Question: I want to get list of my friends from Facebook who are not users of my app, and be able to invite them.
Using 'FBWebDialogs' I can pick users, but I'm wondering how foursquare did it?
Screenshot:

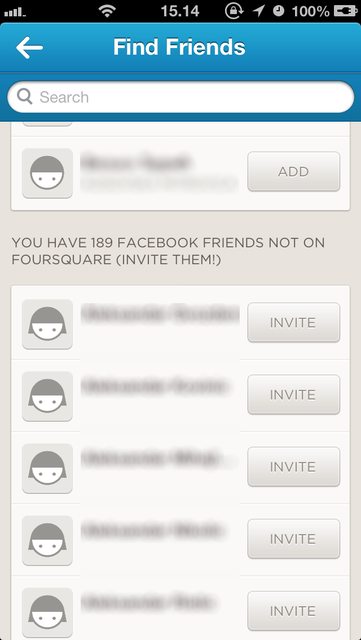
Answer: There is option of 'frictionless requests'.
On Facebook developer site they mentioned in section of 'Invites and Requests'
> We touched on a scenario where users exchange requests back and forth. If this scenario is typical in your game, it can be a bad user experience to force them through the request dialog every time they want to send a request. The solution for this is frictionless requests.
Frictionless requests let users send requests to friends from an app without having to click on a pop-up confirmation dialog. When sending a request to a friend, a user can authorize the app to send subsequent requests to the same friend without another dialog. This streamlines the process of sharing with friends.
For more reference see <URL>